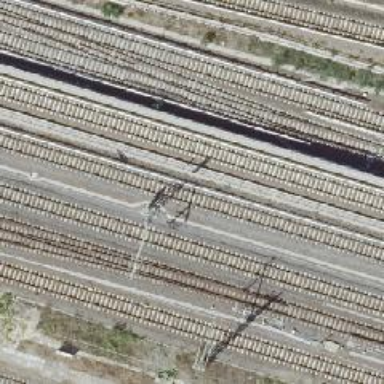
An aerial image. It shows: Railway milestone.